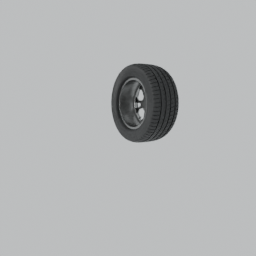
Label: mechanical